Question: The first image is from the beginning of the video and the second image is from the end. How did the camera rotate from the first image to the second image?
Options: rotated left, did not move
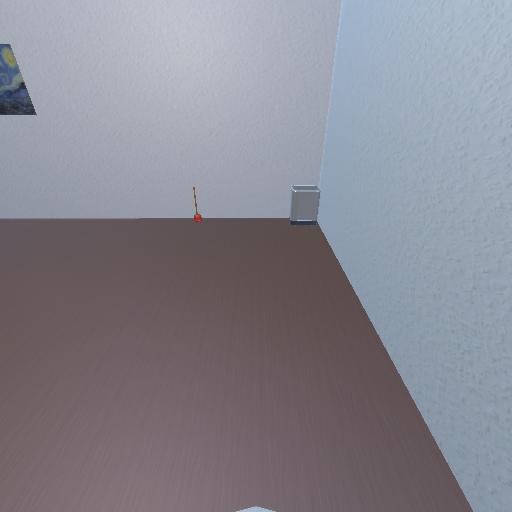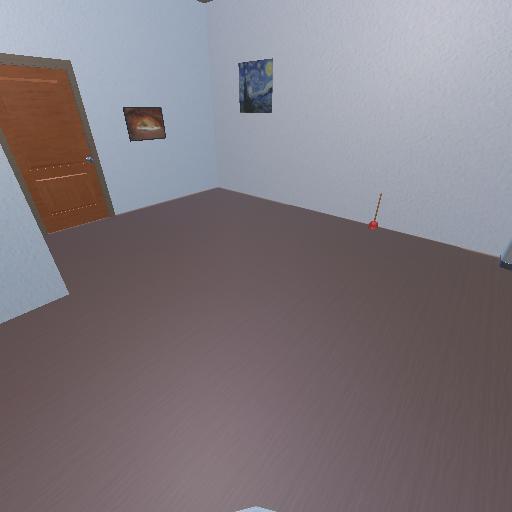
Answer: rotated left